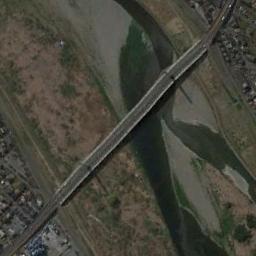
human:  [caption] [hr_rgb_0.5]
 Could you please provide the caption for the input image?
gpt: A bridge built on a dark green river and the flood bed of the river while the residential area on both sides of the river .

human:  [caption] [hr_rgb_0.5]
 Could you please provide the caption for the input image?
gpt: Both sides of the river are bare land .

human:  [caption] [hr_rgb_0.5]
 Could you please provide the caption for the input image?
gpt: A bridge connects the land on both sides of the turquoise water, And there are many residential areas on the land .

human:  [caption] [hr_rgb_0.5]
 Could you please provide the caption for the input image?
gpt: There is a bridge over the river with some plants and rocks beside .

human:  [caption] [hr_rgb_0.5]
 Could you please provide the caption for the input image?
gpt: On one side of the bridge is grass .